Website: home-depot
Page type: payment
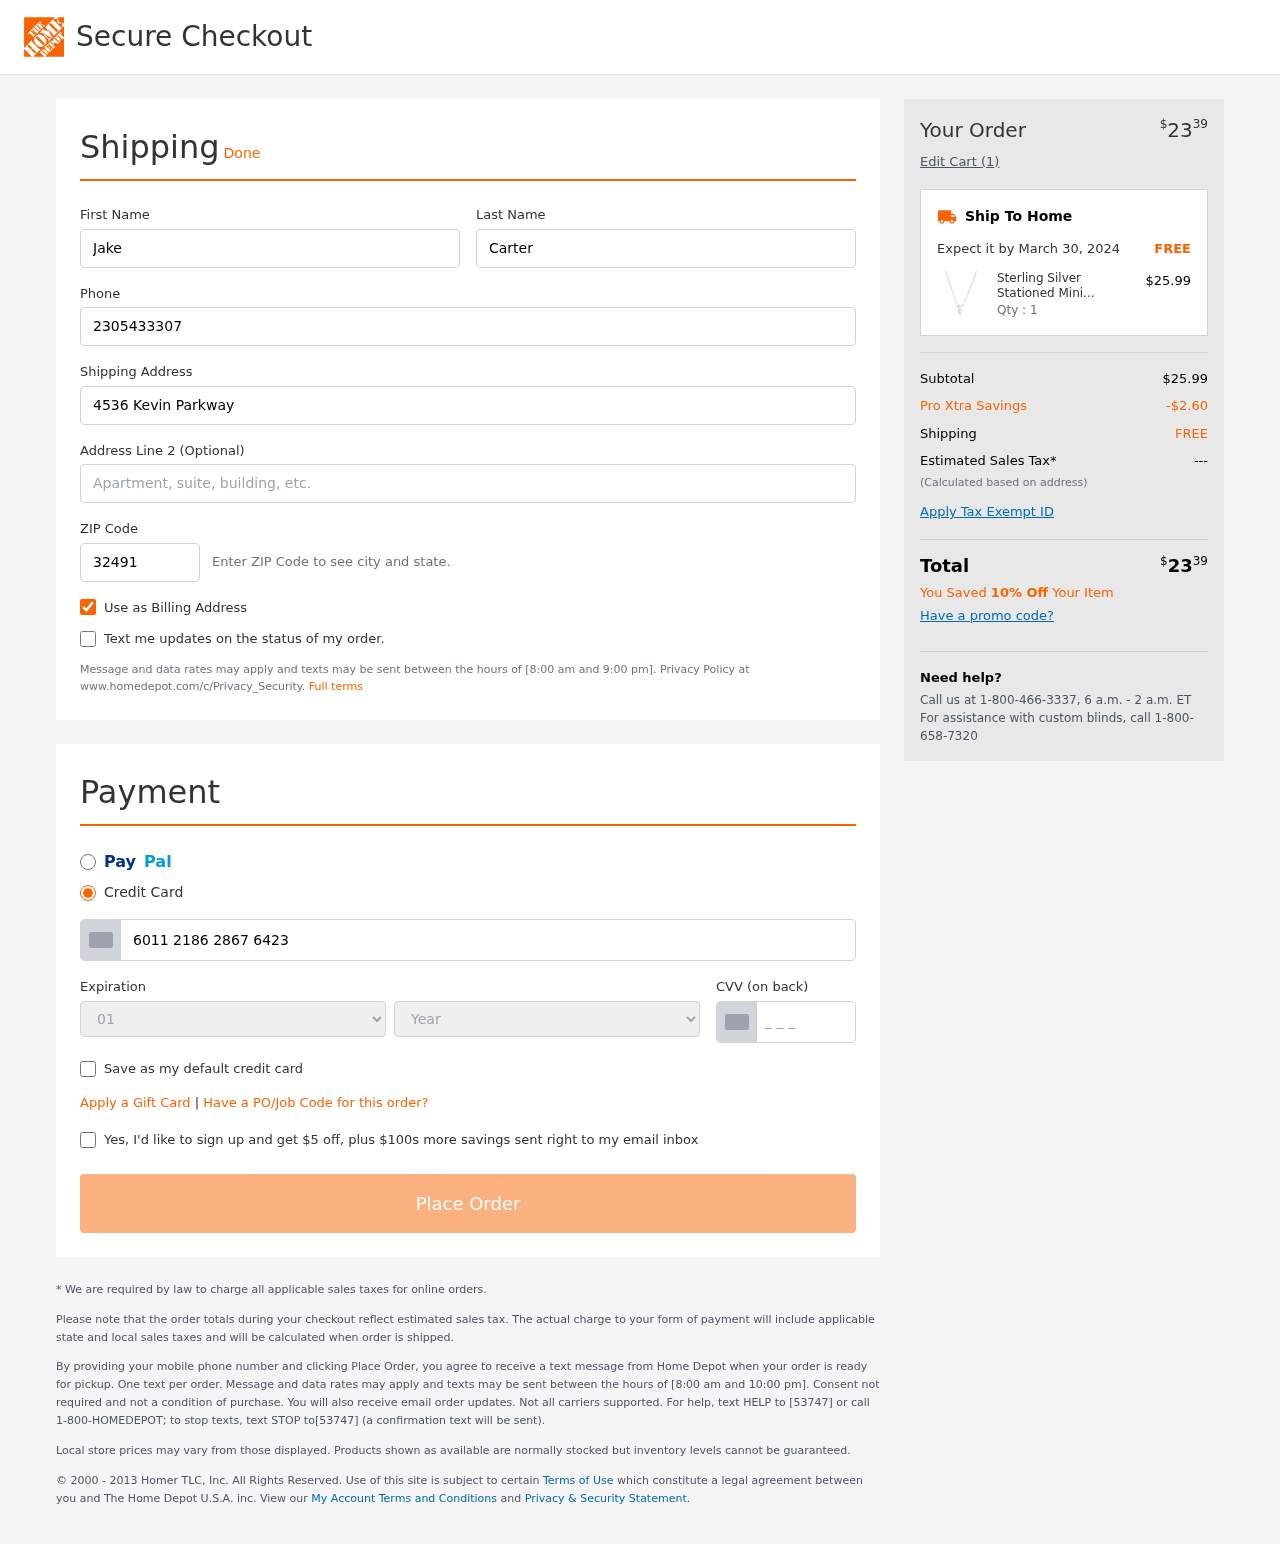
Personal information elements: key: PII_CARD_CVV
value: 250
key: PII_CARD_EXPIRY_MONTH
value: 01
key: PII_CARD_EXPIRY_YEAR
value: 30
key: PII_CARD_NUMBER
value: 6011 2186 2867 6423
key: PII_FIRSTNAME
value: Jake
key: PII_LASTNAME
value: Carter
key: PII_PHONE
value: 2305433307
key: PII_POSTCODE
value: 32491
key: PII_STREET
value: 4536 Kevin Parkway
Product elements: key: PRODUCT1_NAME
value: Sterling Silver Stationed Mini State New Jersey Pendant Necklace, 17"+2.5" Extender
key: PRODUCT1_PRICE
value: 25.99
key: PRODUCT1_QUANTITY
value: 1
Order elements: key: ORDER_TOTAL
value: $2339
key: ORDER_NUM_ITEMS
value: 1
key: ORDER_DELIVERY_DATE
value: March 30, 2024
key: ORDER_SUBTOTAL
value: $25.99
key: ORDER_DISCOUNT
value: -$2.60
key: ORDER_SHIPPING_COST
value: FREE